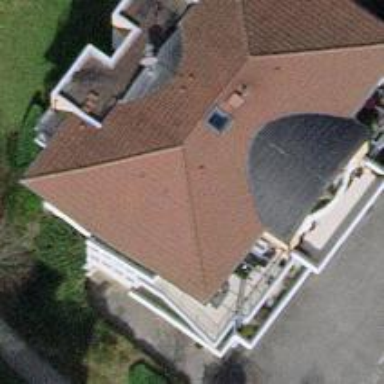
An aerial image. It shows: Building with apartments featuring half-hipped roof made of roof tiles.